Interaction volume radius: 10 \u00c5
Interaction volume height: 20 \u00c5
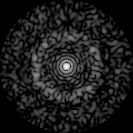
Disorder parameter: 0.85